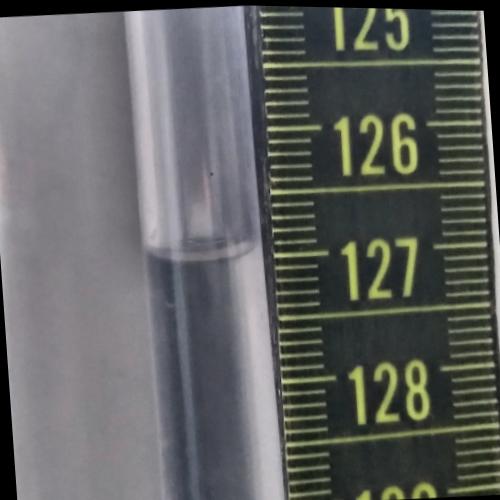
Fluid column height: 127.0 cm